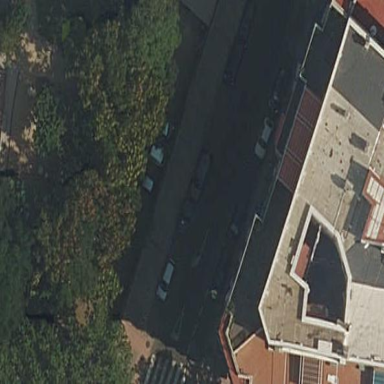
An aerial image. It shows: Parallel street-side parking with asphalt surface.